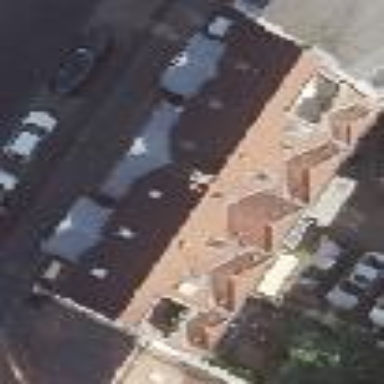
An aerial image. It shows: White building with red gambrel roof made of roof tiles. The building serves both residential and commercial purposes.